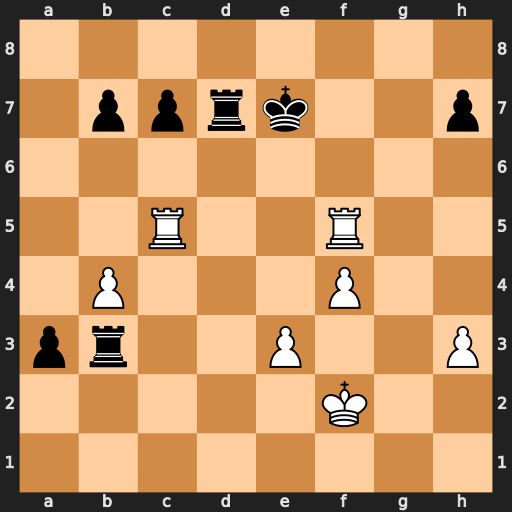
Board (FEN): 8/1pprk2p/8/2R2R2/1P3P2/pr2P2P/5K2/8
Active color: w
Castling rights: -
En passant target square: -
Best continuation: Rce5+ Kd6 Rf6#